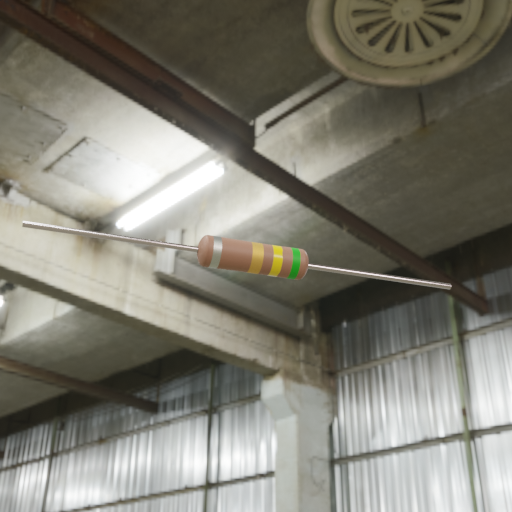
Resistor colour bands (in order): silver, gold, yellow, green